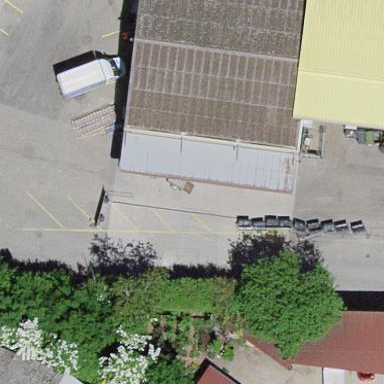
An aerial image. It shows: Commercial building.